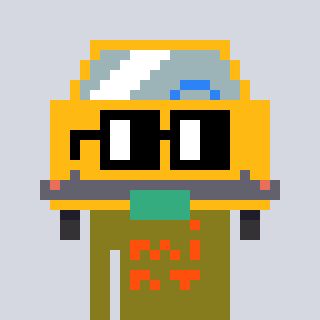
a pixel art character with square black glasses, a taxi-shaped head and a gunk-colored body on a cool background